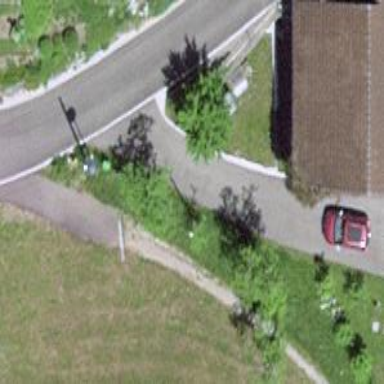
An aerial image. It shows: Paved driveway serving as service road.